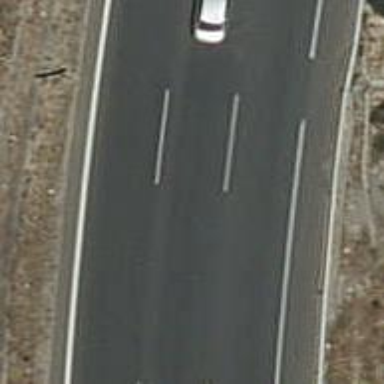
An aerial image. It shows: View of motorway.